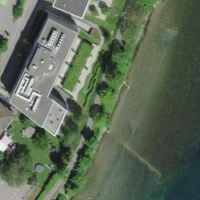
EUNIS habitat code: 15
Species observed at this site:
Squalius cephalus